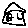
Label: house